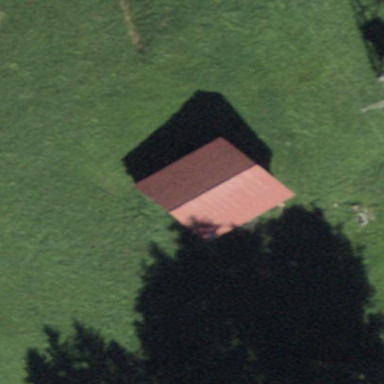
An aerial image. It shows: Rural barn.